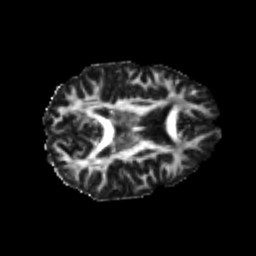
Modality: FA
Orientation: axial
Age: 24
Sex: male
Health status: healthy
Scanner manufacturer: philips
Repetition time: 7.39 s
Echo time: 0.08599 s